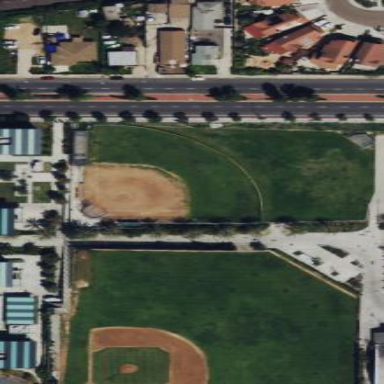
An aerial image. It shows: Baseball pitch for leisure land.